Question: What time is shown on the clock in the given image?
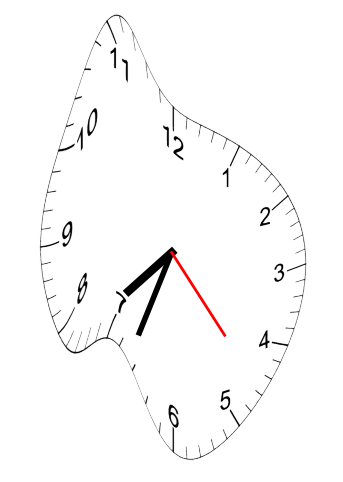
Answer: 07:33:23